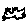
Label: bird